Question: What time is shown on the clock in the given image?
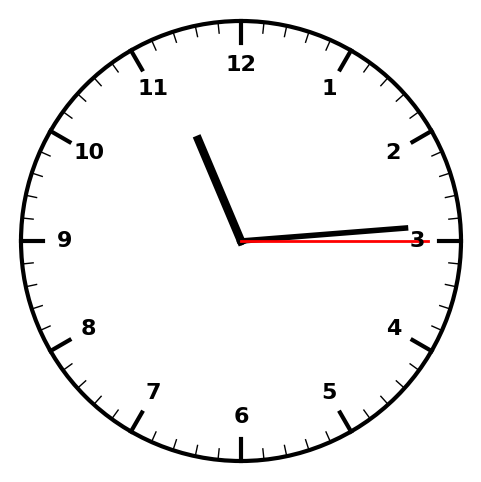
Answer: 11:14:15